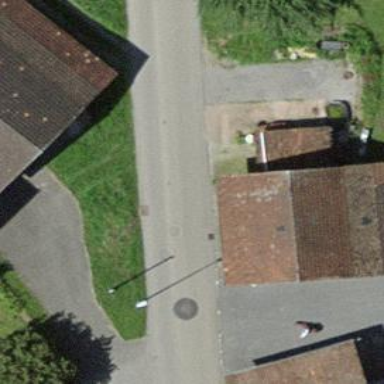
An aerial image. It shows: Garage.